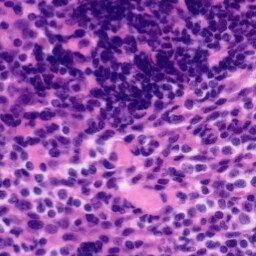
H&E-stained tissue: Tonsil